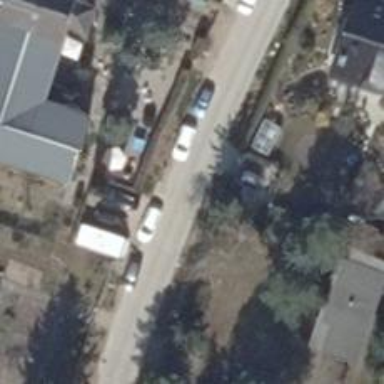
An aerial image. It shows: Residential road.